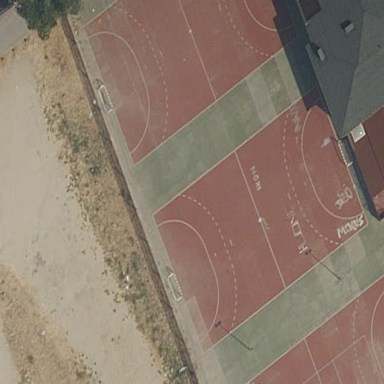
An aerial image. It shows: Handball pitch for leisure sports on the land.